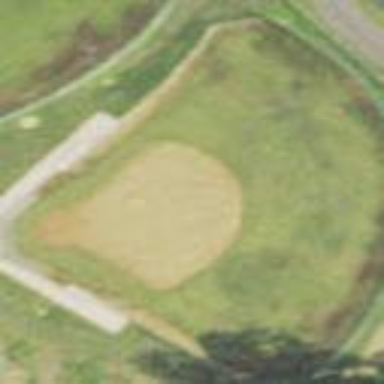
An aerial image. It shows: Baseball pitch for leisure land activities.